Question: We are having a problem with Azure DevOps Build Pipelines producing different files than Visual Studio locally. Our Visual Studio 2019 solution has 24 C# based projects.
Some crucial DLLs (sites don't work without them) that are being put into Bin folder when building the solution locally in Visual Studio are missing in when building the solution via Azure DevOps Build Pipelines. The missing DLLs do exist in packages.config.
Here is a screenshot of <URL> showing that some files exist in Azure DevOps Build Pipelines and missing in Visual Studio locally and vice versa.
[
Azure DevOps YAML build task:
'''
- task: VSBuild@1
inputs:
solution: 'Solution.sln'
platform: '$(buildPlatform)'
configuration: '$(buildConfiguration)'
msbuildArgs: '/p:OutputPath="$(build.binariesDirectory)\Outputin"'
'''
How do we debug such behavior and make our builds exactly the same locally and in Azure DevOps?
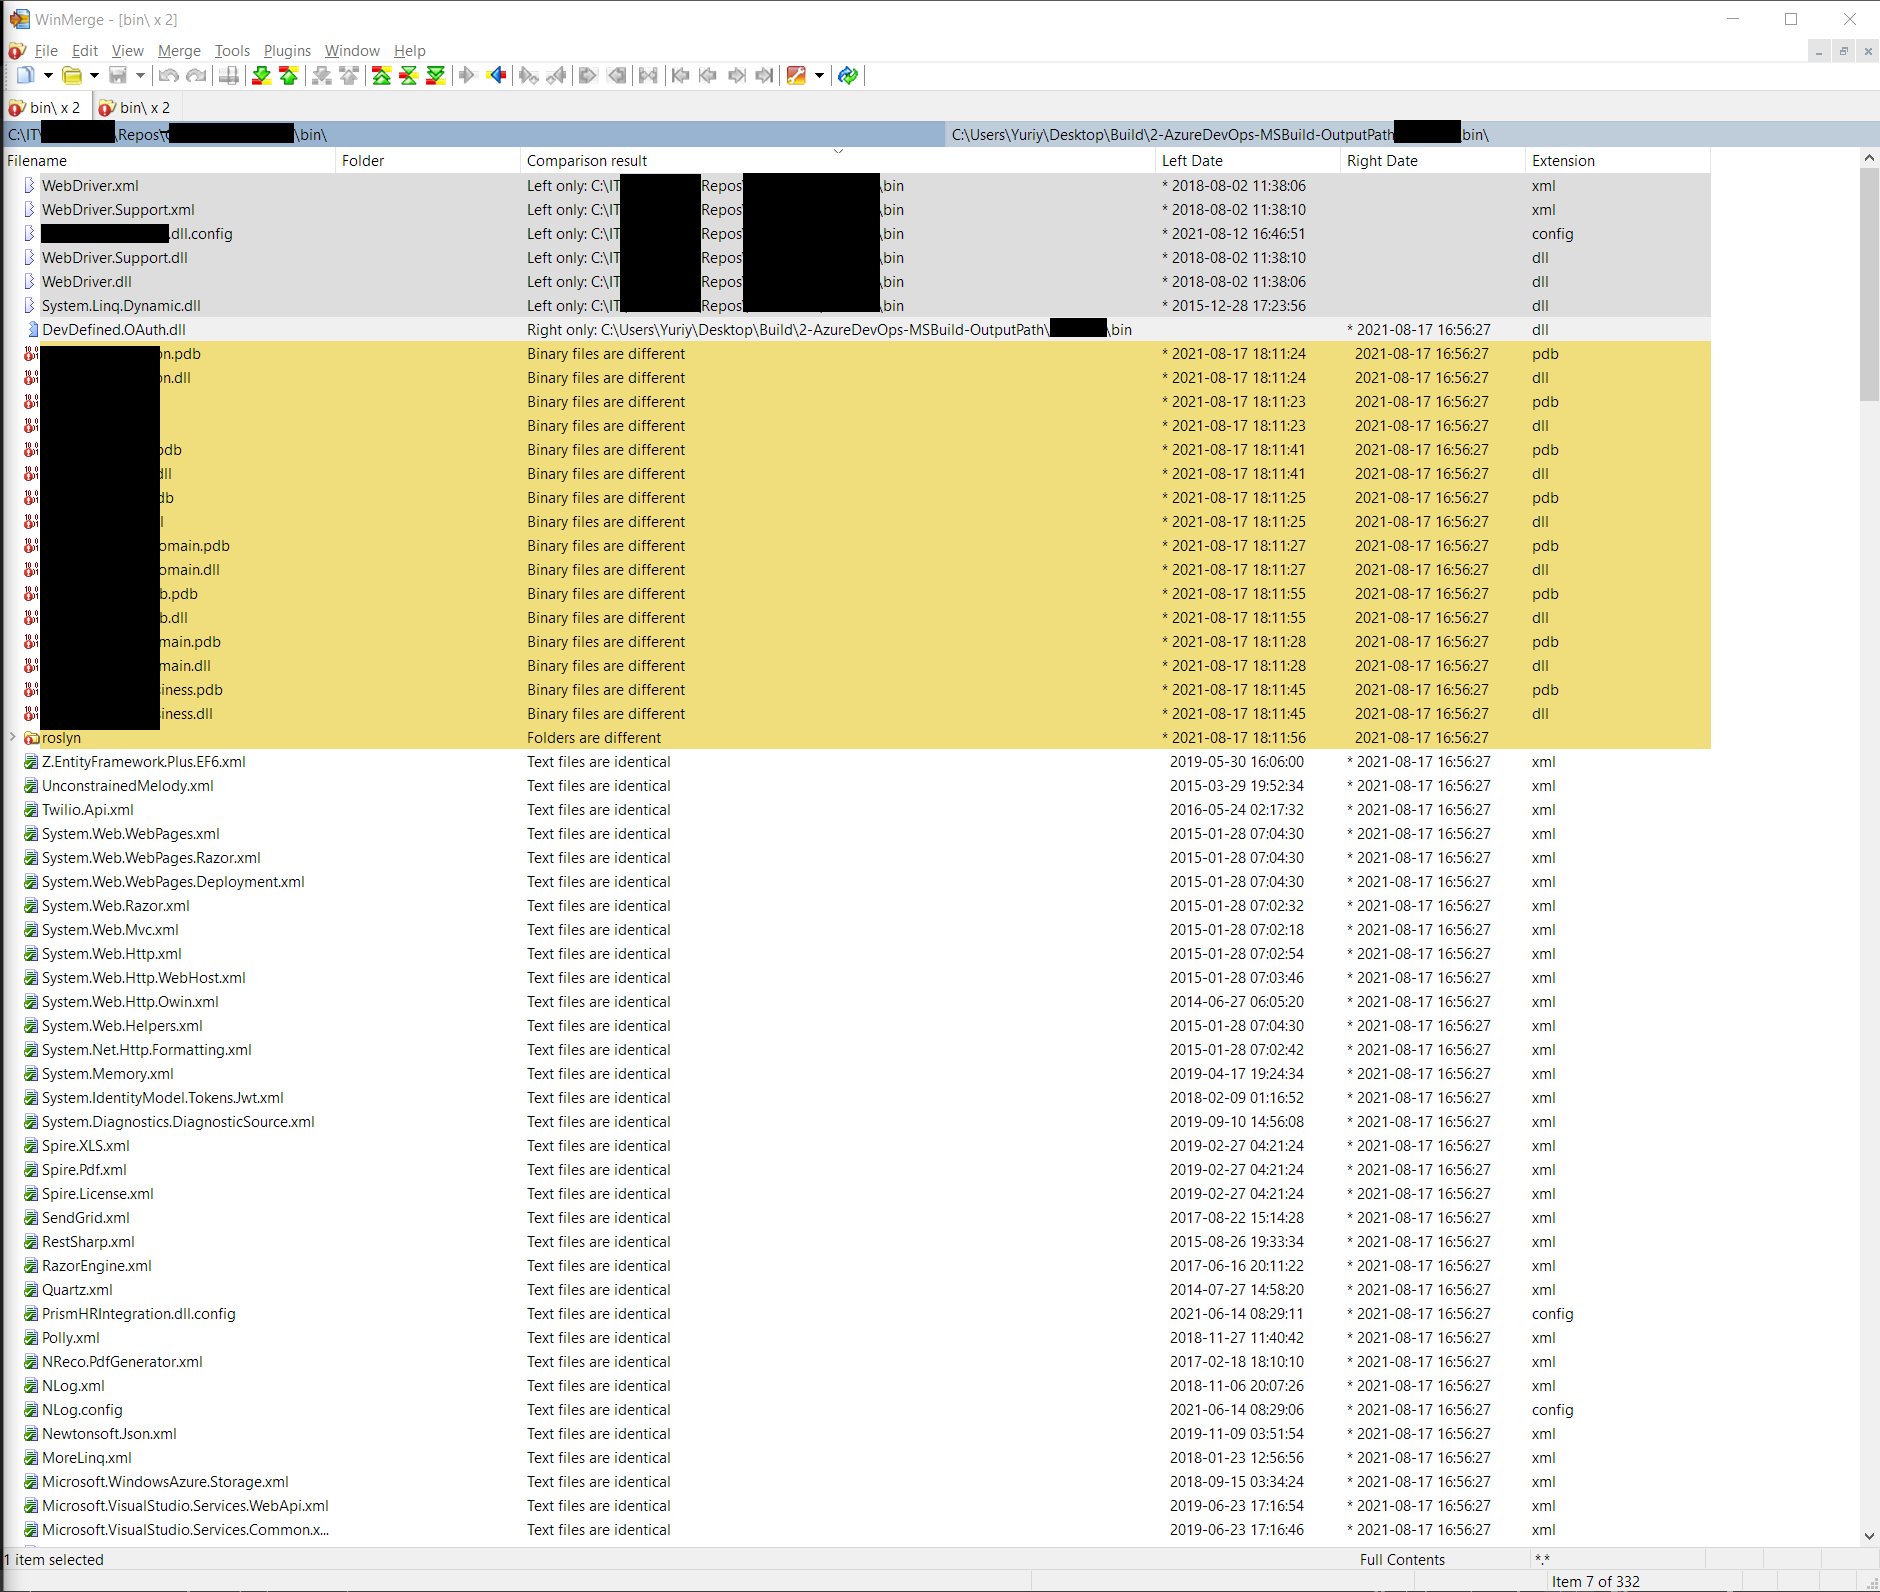
Answer: I don't know why, but running MSBuild without any arguments fixed the problem. If somebody could shine some light on that behavior, that would be great!